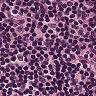
Metastatic tissue present: no